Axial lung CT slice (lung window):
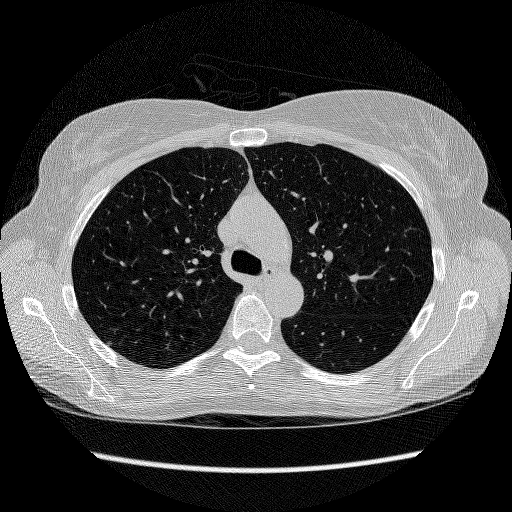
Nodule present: no